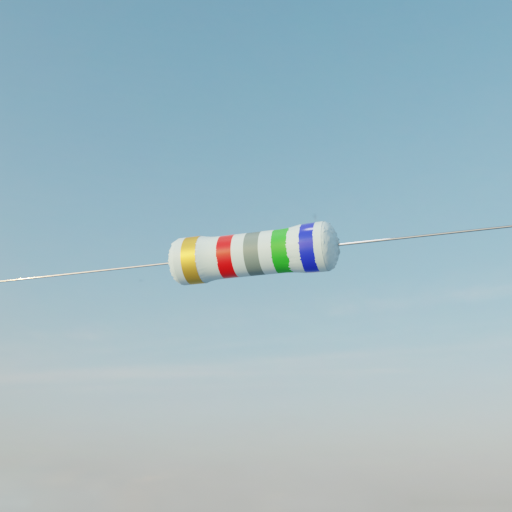
Resistor colour bands (in order): gold, red, gray, green, blue